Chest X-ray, PA view. Patient: 48 years old, sex F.
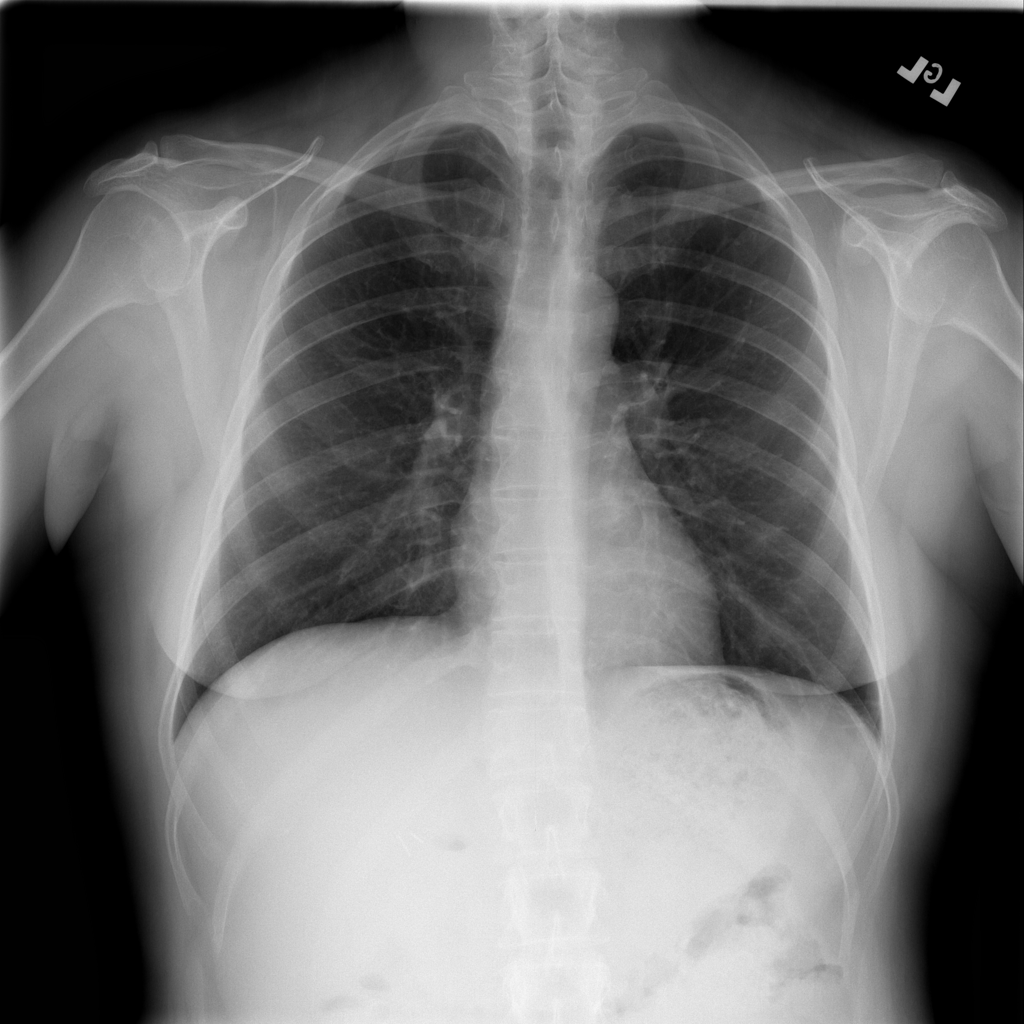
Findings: No Finding